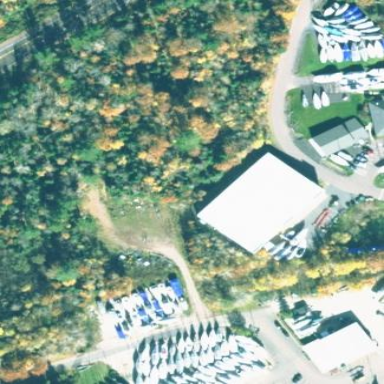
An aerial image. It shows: Building designated for boat storage.